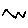
Label: zigzag